Question: I recently programmed an application with c# and I was wondering if it is possible to change from ClickOnce to a normal Windows Application without clickonce because everytime the program starts up an irritating Window pops up like so:

Edit:
I forgot to mention that it also irritates me that when you install the program in the program files it shows itself as a 'ClickOnce Application Reference' Is there any other way to have the files set out?
For example if I were to create a professional program and I wouldn't want the user to know ClickOnce was used but instead I used Dlls and Exe's, How would this be possible?
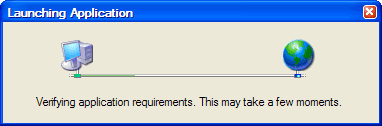
Answer: ClickOnce is a deployment method; in itself it doesn't change your code or your application. In that sense, you don't need to "change" anything to make the app non-click-once.
You can disable the publishing settings of your application entirely and just distribute the build outputs yourself, or create an installer - or disable the ClickOnce "check for updates" feature, which is accessible through the project properties screen (Publish tab, click "Updates...").